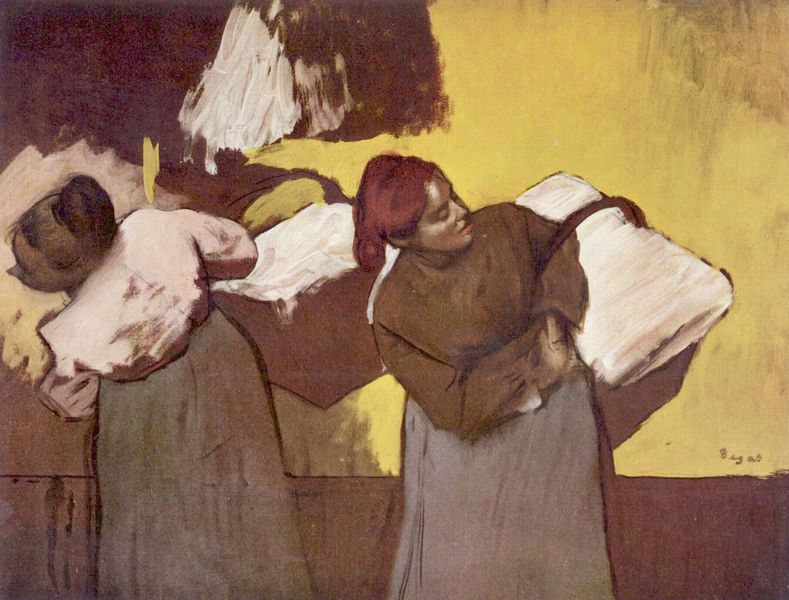
Titel: Zwei Waschfrauen
Künstler: Edgar Degas
Standort: New York (New York)
Institution: Collection H.J. Sachs
Schlagwörter: blau, gemälde, schatten, weiß, frauen, gelb, grün, impressionismus, ocker, wäsche, ausschnitt, bewegung, braun, degas, frankreich, frisur, grau, kleid, kleider, köpfe, nase, skizze, rot, flächig, haube, rock, mütze, mützen, wand, arm, falten, gesicht, halten, kleidung, tragen, blicken, signatur, öl, haare, realismus, kontrast, lippen, arbeit, schürze, spanien, dutt, haltung, röcke, studie, bäuerinnen, hart, körbe, last, schleppen, schwer, schürzen, mauer, farbe, violett, linien, drehen, matt, ölgemälde, zwei frauen, kopftuch, zopf, korb, gauguin, waschen, ärmlich, lumpen, linie, form, daumier, femmes, kleine palette, verwischt, leintuch, blickrichtung, ländlich, brauntöne, unfertig, schief, brau, stumpf, umrisslinien, taches, henkelkorb, unterschicht, mägde, fragmente, wäschekorb, gebrochen, wäscherinnen, non finito, wäscherin, waschfrau, wäschekörbe, waschfrauen, arbeitskleidung, gegeneinander, bügeln, die wäscherinnen, hausmägde, jaune, ländlic, tuchballen, verrichten, coubet